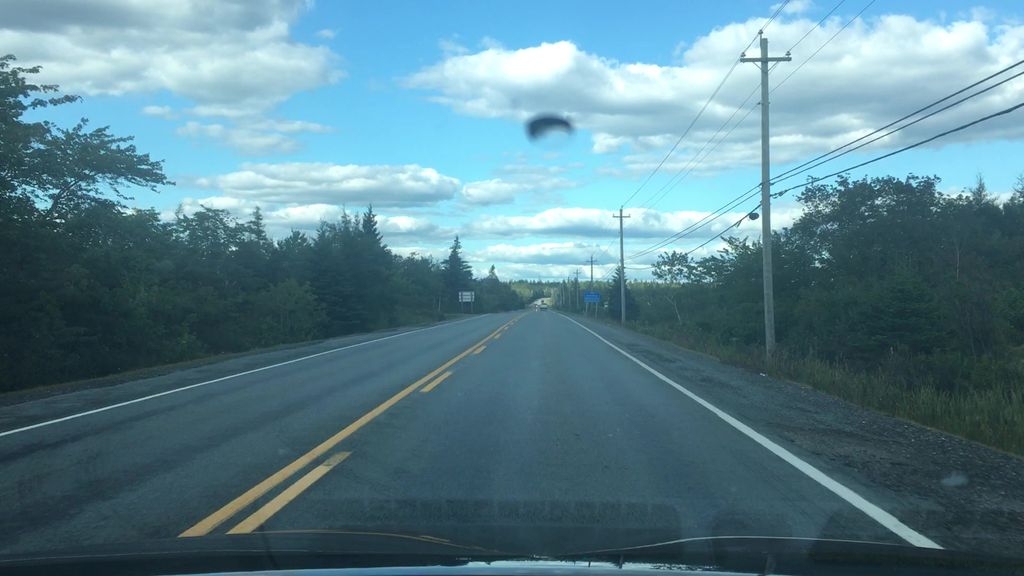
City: halifax